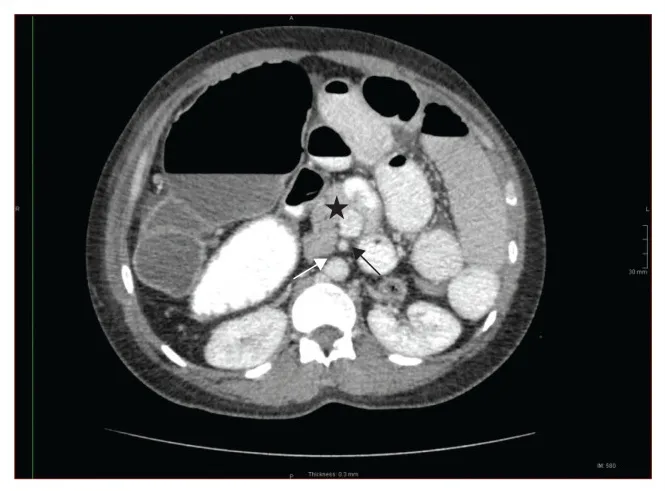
Axial contrast-enhanced CT image demonstrating hypoplasia of the pancreatic body and tail, suggestive of a truncated pancreas (black star), absence of the retroperitoneal course of the duodenum (white arrow) and a parallel vertical relationship of the SMA and SMV (black arrow).
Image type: radiology (ct)